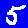
Digit: 5